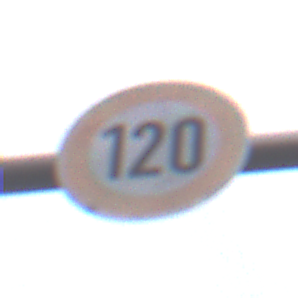
Verkehrszeichen: Geschwindigkeit120
Umgebung: Outdoor, Urban
Tageszeit: Midday
Wetter: Overcast
Licht: Natural
Jahreszeit: NotSpecified
Kontrast: LowContrast